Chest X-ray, PA view. Patient: 38 years old, sex M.
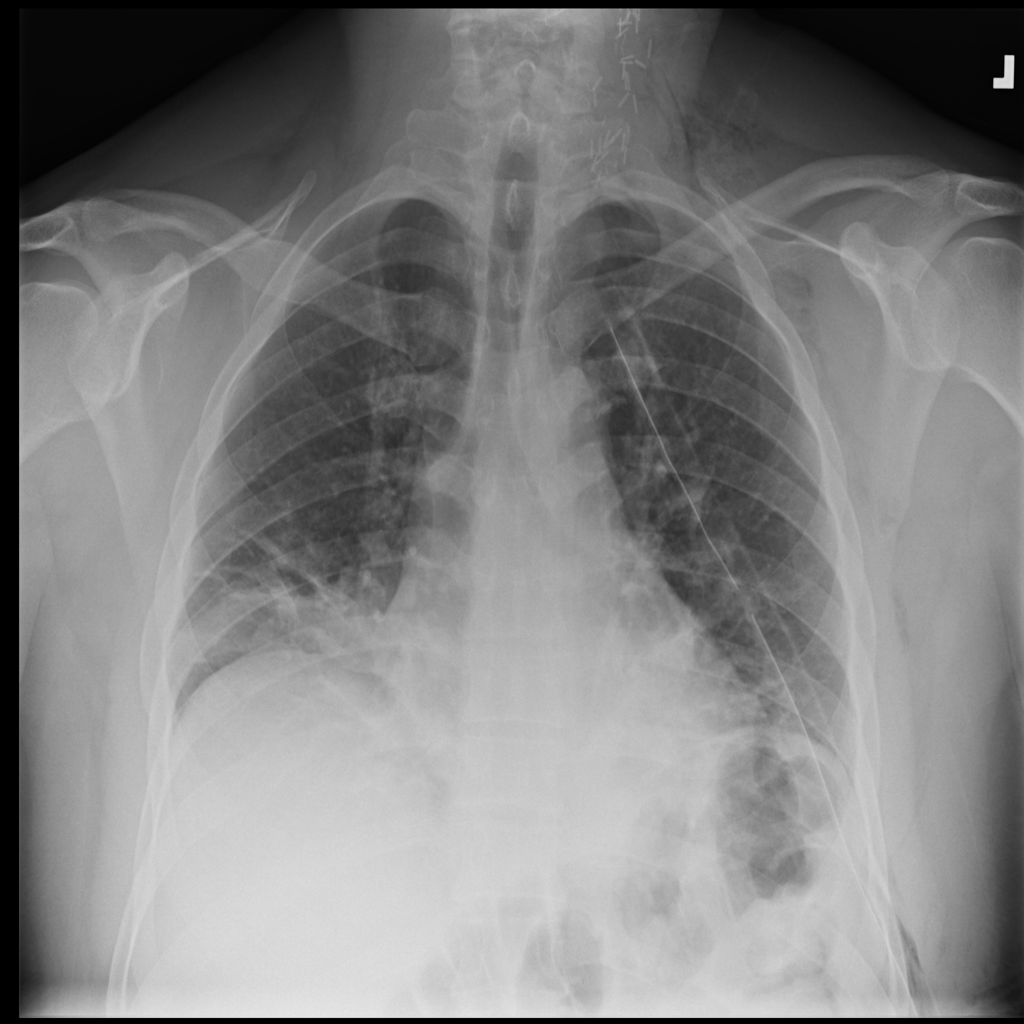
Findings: Emphysema, Pneumothorax